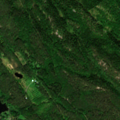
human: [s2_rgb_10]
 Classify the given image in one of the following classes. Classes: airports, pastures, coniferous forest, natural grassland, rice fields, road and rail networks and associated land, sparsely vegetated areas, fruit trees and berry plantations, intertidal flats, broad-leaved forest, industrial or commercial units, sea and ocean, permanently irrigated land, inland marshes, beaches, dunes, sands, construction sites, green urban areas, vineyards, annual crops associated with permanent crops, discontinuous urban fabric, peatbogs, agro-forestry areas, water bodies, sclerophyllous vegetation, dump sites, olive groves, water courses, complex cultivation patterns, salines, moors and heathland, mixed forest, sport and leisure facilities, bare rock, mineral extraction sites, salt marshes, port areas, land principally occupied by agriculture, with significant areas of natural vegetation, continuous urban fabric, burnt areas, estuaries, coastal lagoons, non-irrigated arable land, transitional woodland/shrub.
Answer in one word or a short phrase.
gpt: coniferous forest, mixed forest, water bodies